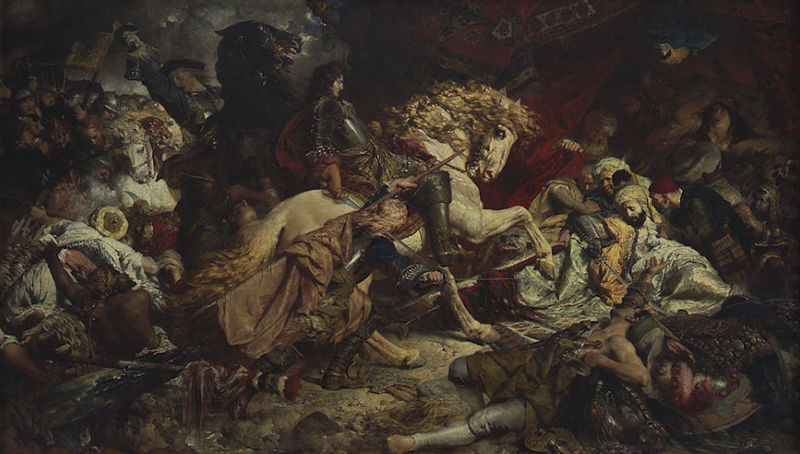
Titel: Türkenlouis
Künstler: Ferdinand Keller
Standort: Karlsruhe
Institution: Staatliche Kunsthalle Karlsruhe
Schlagwörter: angriff, blau, dunkel, fuß, gemälde, gruppe, himmel, kampf, kopf, mann, vogel, frauen, gelb, grün, menschen, ocker, sand, braun, frankreich, grau, hut, hüte, kleider, köpfe, männer, schwarz, stuhl, weiss, rot, tiere, tuch, wolke, beige, teppich, bart, mütze, augen, falten, leiche, steine, tod, tot, vorhang, öl, auge, gewand, sitzend, stoff, pferd, pferde, reiter, chaos, beine, mähne, schweif, liegen, fahnen, fahne, flagge, französisch, krieg, schlacht, wild, kaiser, könig, lanze, soldaten, finster, panzer, blut, orient, attacke, revolution, schwert, waffen, durcheinander, gemetzel, soldat, tote, getümmel, leinwand, degen, helm, stiefel, herrscher, ritter, kämpfen, rüstung, schimmel, sieg, helme, schwarzer, sterben, ross, prinz, feldherr, speer, töten, teppisch, gefallene, schlachtross, verwundete, turban, gaul, gericault, gefallen, araber, schlachtfeld, zelt, sultan, standarte, delacroix, triumpf, trist, türke, streitross, osmanen, türken, duster, mauren, krief, schlachtengemälde, schlachtszene, reite, werde, eugen, ge, 1750, kamps, re3iten